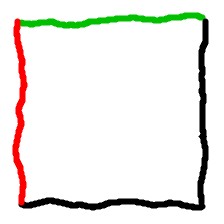
Shape: square